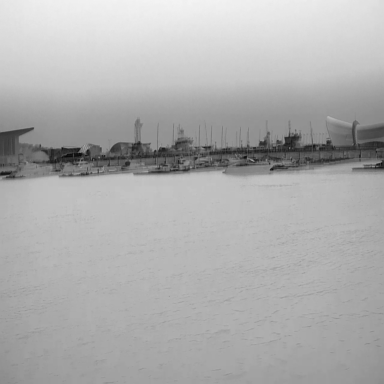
There are five canoes in the infrared image.